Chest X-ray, AP view. Patient: 66 years old, sex F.
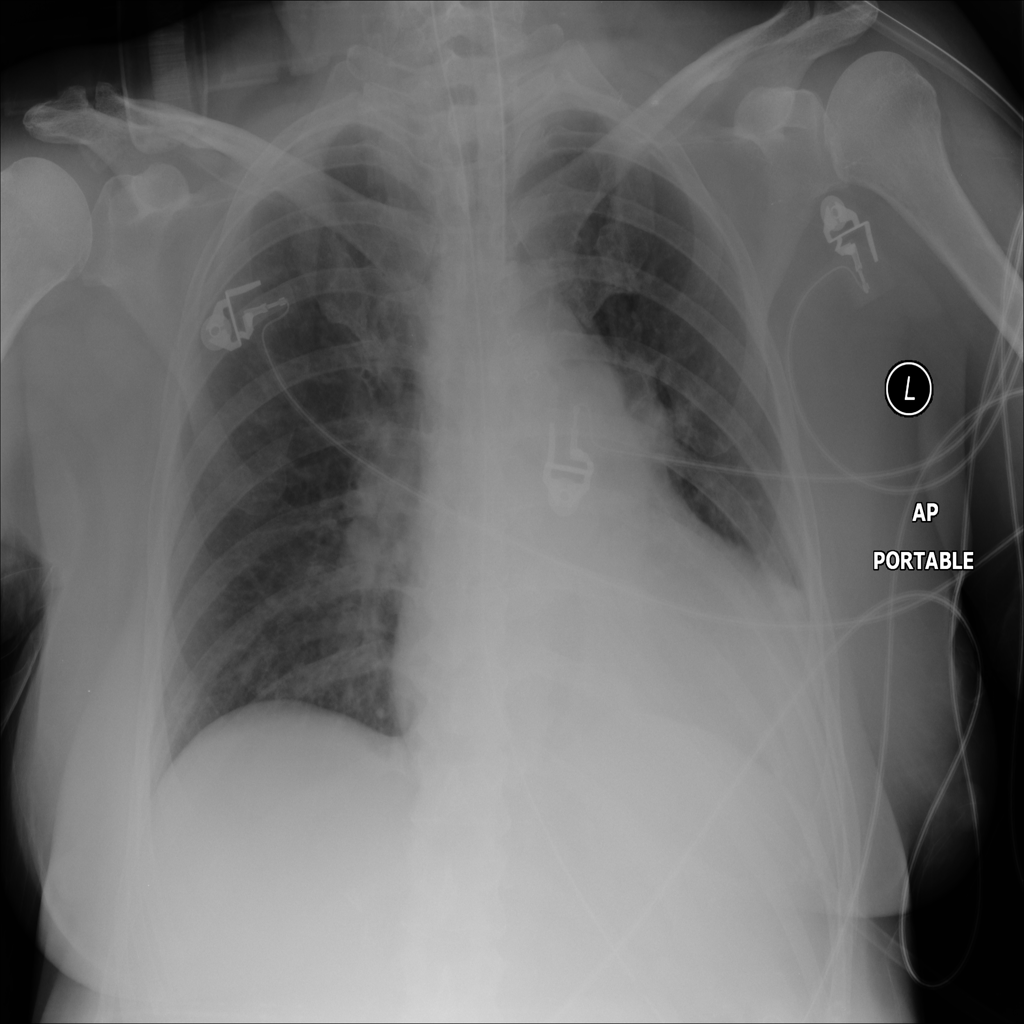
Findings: No Finding